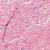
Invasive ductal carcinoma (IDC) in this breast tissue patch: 0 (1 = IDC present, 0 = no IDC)